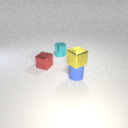
small cyan metal cylinder behind small red metal cube